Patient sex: F
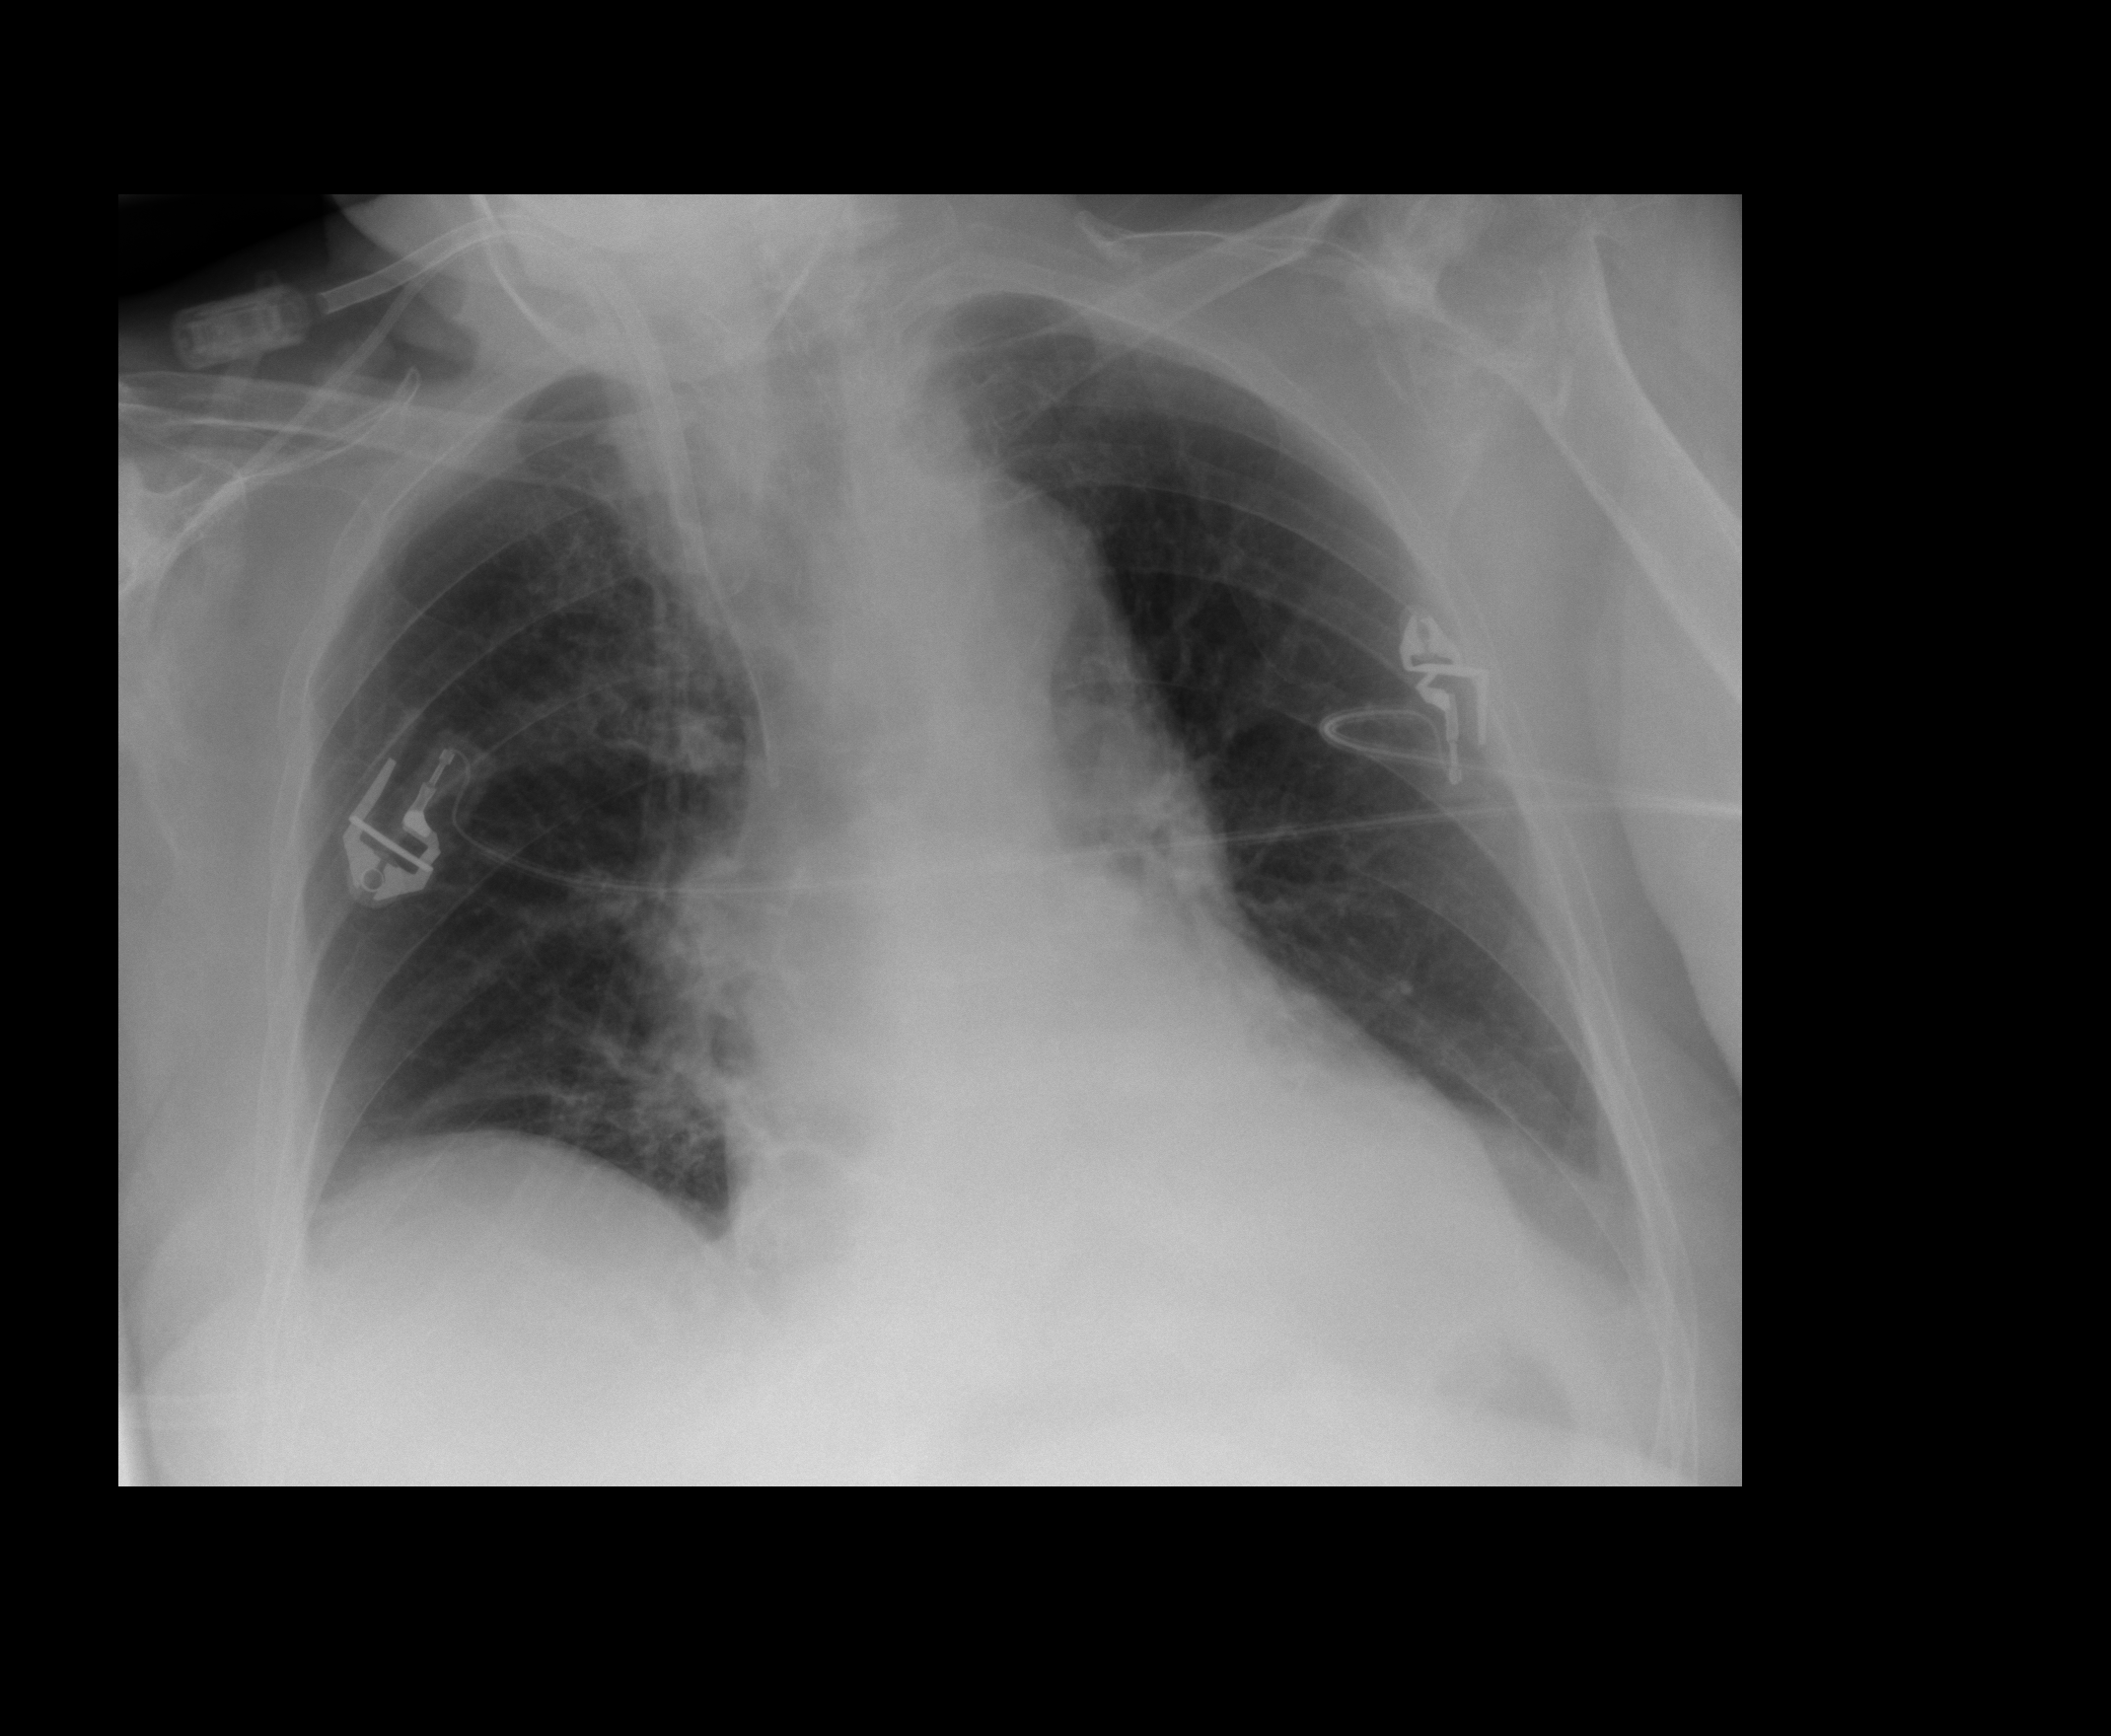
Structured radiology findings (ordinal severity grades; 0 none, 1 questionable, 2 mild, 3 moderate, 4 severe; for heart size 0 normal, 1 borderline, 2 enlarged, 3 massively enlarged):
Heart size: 2
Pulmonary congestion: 0
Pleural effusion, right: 0
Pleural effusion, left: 0
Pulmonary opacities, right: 0
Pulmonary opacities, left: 0
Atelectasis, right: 2
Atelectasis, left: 2